Interaction volume radius: 10 \u00c5
Interaction volume height: 50 \u00c5
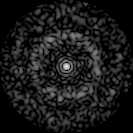
Disorder parameter: 0.841